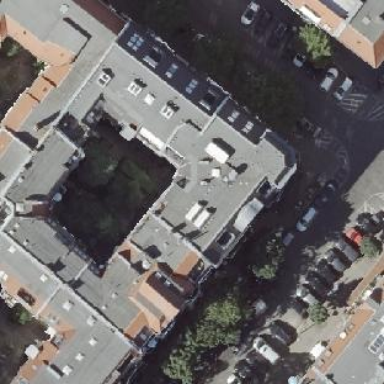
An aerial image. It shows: Building consisting of apartments with double saltbox roof shape.